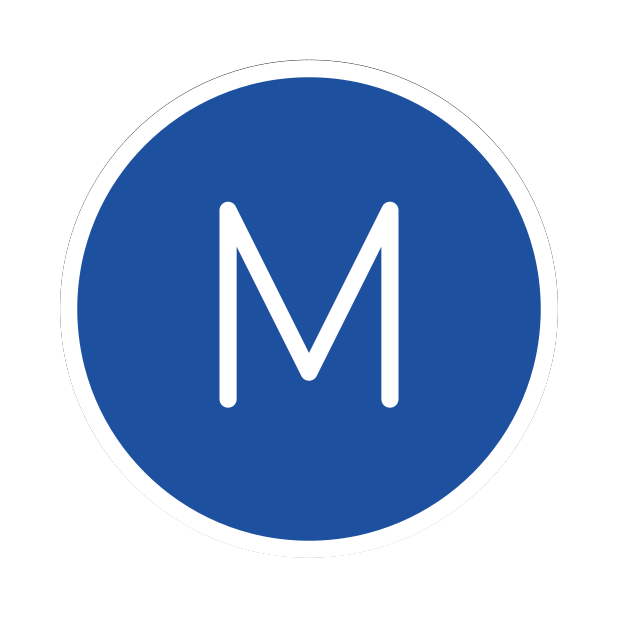
circled M